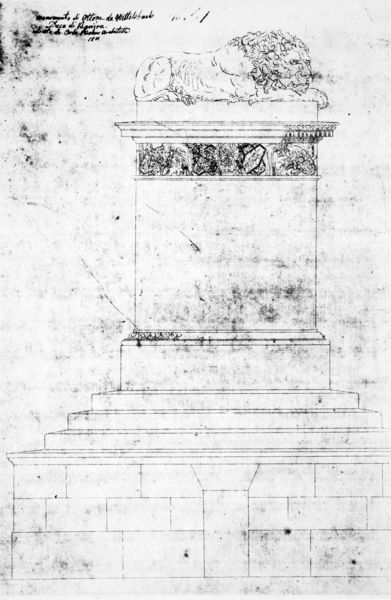
Titel: Denkmal für Otto von Wittelsbach
Künstler: Carl von Fischer
Standort: München
Institution: Architektursammlung der Technischen Universität
Schlagwörter: feder, körper, weiß, grau, marmor, schwarz, skizze, säule, tür, zeichnung, tier, hochformat, muster, ornament, architektur, sockel, stein, steine, blatt, pflanzen, brunnen, rund, skulptur, statue, mähne, schwanz, relief, schrift, seitlich, papier, liegen, ruhen, italien, perspektive, venedig, mauer, ziegel, treppe, detail, ornamente, verzierung, stufe, stufen, bildhauerei, bronze, plastik, plinthe, podest, liegend, wei, fugen, tusche, denkmal, druck, stich, seite, text, beschriftung, worte, entwurf, stift, kapitell, fries, rustika, pfote, gesims, quader, grab, kralle, plan, löwe, basis, postament, london, klassik, tatzen, monument, tatze, verschmutzt, aufriss, michelangelo, vorzeichnung, fundament, postamente, bleistifft, da vinci, entwurd, grabmahl, kapitell ( verborgen ), leonardo da vinci, perspektivisch, ruht, säulenschaft, tazten, vorskizze, ruhend, blöcke, brinze, disegno, zeichnuung, zirckel, schlafender löwe, insockel, bklöcke, clöwe